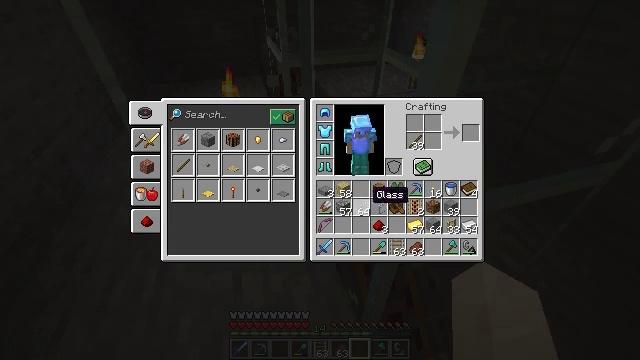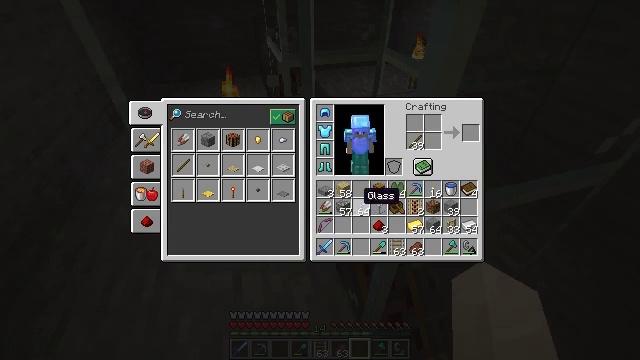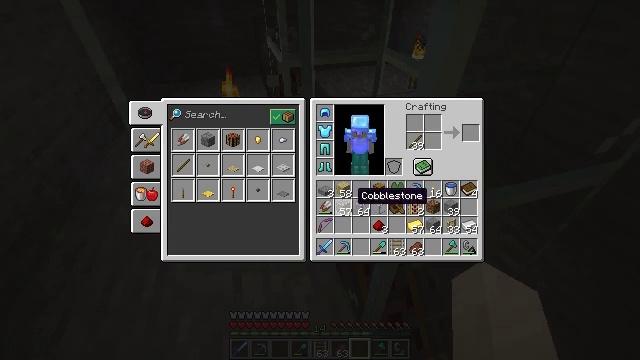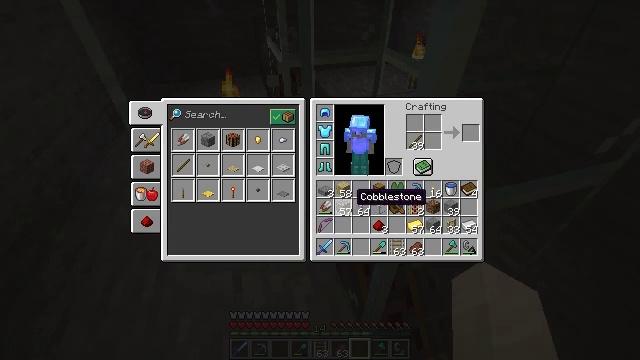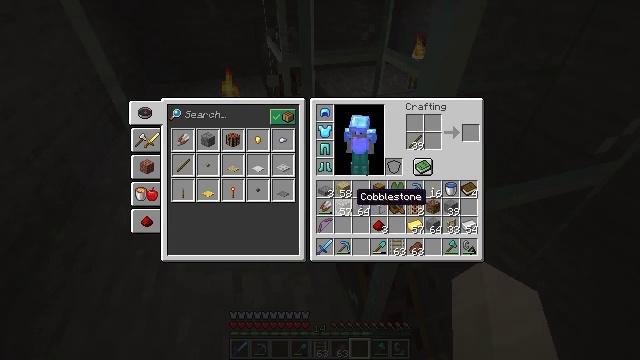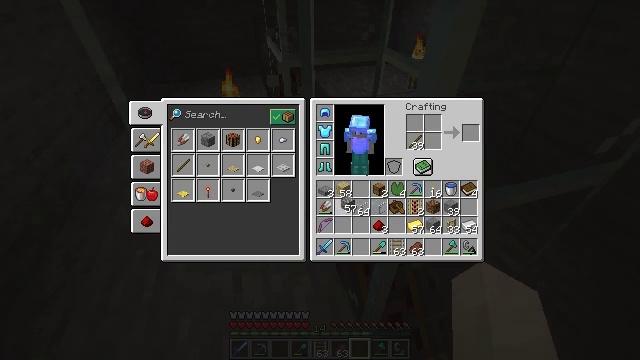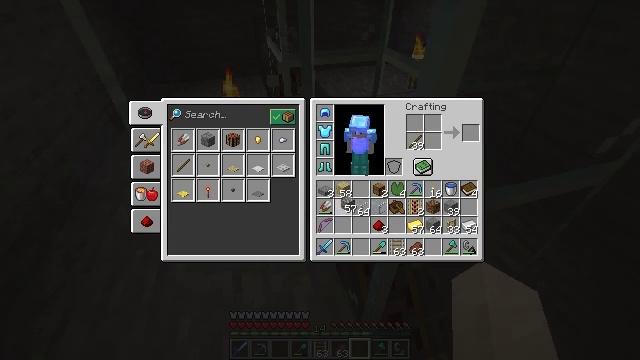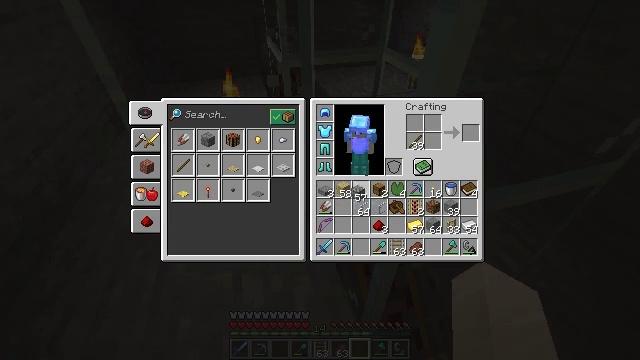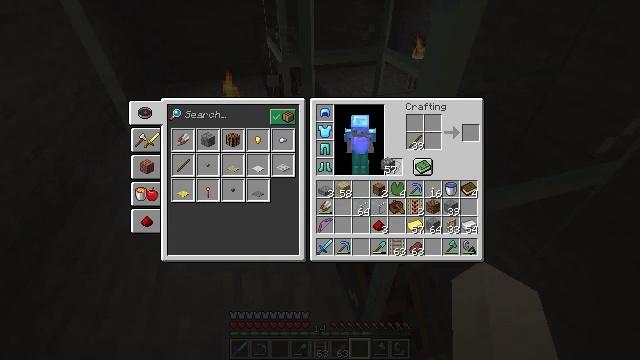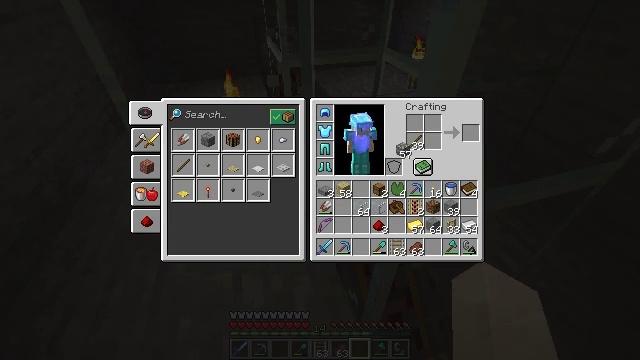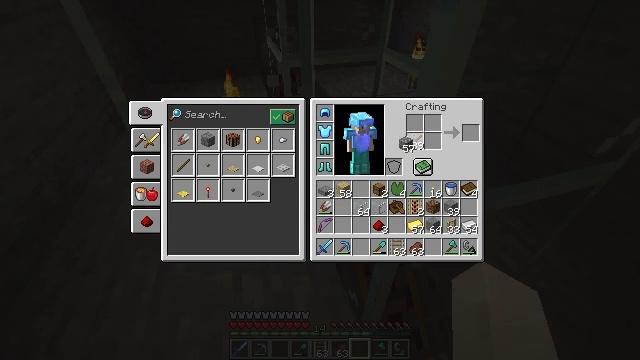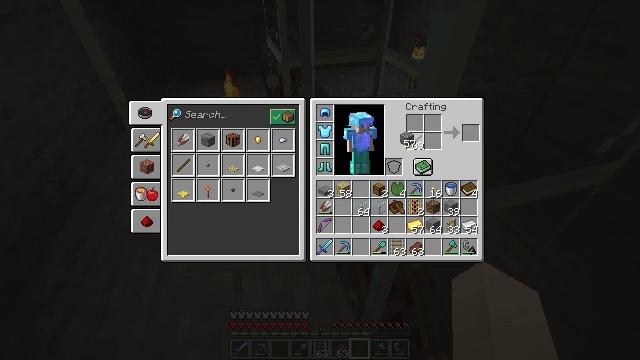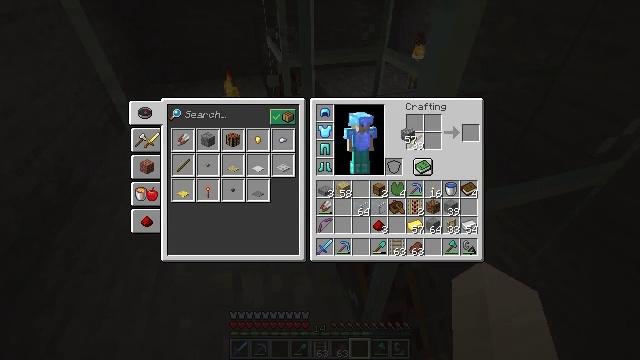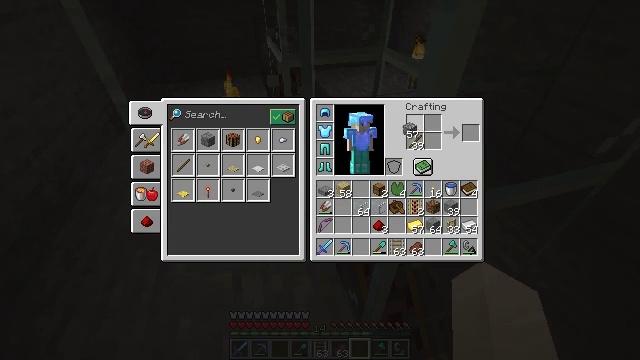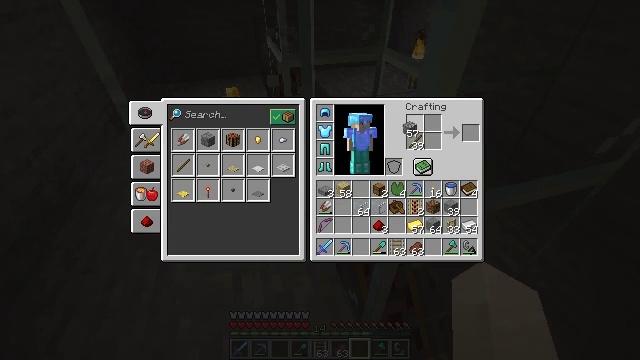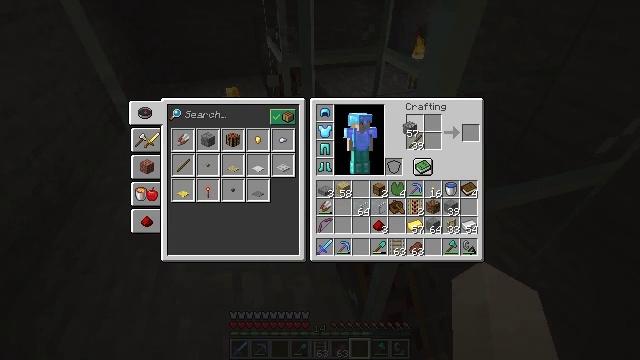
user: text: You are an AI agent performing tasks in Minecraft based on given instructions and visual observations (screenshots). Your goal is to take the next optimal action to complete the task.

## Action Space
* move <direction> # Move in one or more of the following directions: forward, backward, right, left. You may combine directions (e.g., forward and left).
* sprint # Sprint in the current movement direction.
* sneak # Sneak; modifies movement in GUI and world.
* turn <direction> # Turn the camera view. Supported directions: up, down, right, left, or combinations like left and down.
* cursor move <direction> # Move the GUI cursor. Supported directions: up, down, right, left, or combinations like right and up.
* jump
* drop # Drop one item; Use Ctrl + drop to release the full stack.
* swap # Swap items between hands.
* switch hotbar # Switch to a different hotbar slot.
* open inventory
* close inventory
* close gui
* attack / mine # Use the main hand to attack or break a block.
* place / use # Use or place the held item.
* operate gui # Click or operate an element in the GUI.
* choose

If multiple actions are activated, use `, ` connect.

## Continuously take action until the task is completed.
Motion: motion action
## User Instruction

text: Obtain a lever through crafting.
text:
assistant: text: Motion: turn left
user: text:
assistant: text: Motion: no_op
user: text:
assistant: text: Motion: no_op
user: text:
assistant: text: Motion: no_op
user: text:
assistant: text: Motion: attack / mine
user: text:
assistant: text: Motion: attack / mine
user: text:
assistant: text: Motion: turn right and up
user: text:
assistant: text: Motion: turn right and up
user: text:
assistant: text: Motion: turn right and up
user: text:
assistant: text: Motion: no_op
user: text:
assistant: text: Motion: no_op
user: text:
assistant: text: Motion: no_op
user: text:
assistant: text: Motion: no_op
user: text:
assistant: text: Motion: no_op
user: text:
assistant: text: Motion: attack / mine
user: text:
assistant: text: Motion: attack / mine
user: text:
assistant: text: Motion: attack / mine
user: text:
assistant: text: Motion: no_op
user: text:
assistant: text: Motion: no_op
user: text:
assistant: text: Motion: no_op
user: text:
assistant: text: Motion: no_op
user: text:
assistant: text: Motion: turn right
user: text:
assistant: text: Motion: turn right
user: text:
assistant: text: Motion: turn right
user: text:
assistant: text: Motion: no_op
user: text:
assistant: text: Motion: no_op
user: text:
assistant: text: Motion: no_op
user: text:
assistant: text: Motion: no_op
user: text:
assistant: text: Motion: no_op
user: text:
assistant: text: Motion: no_op